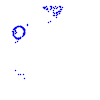
Particle: proton